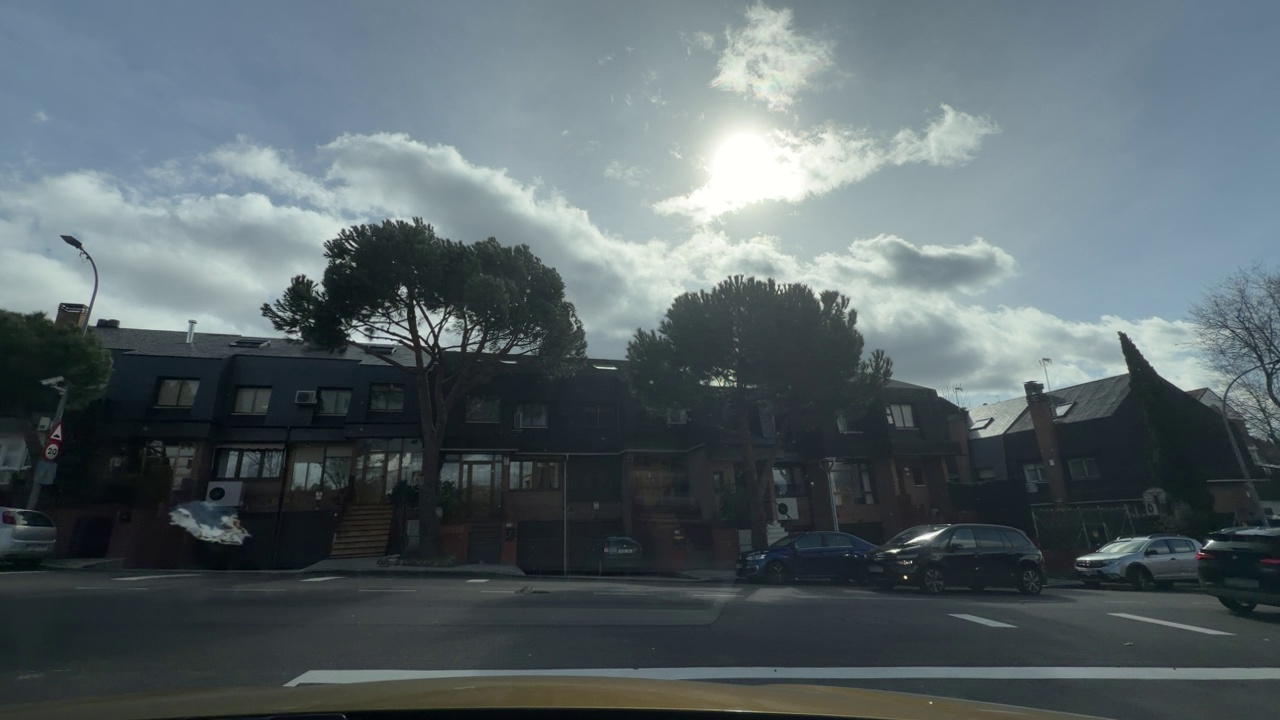
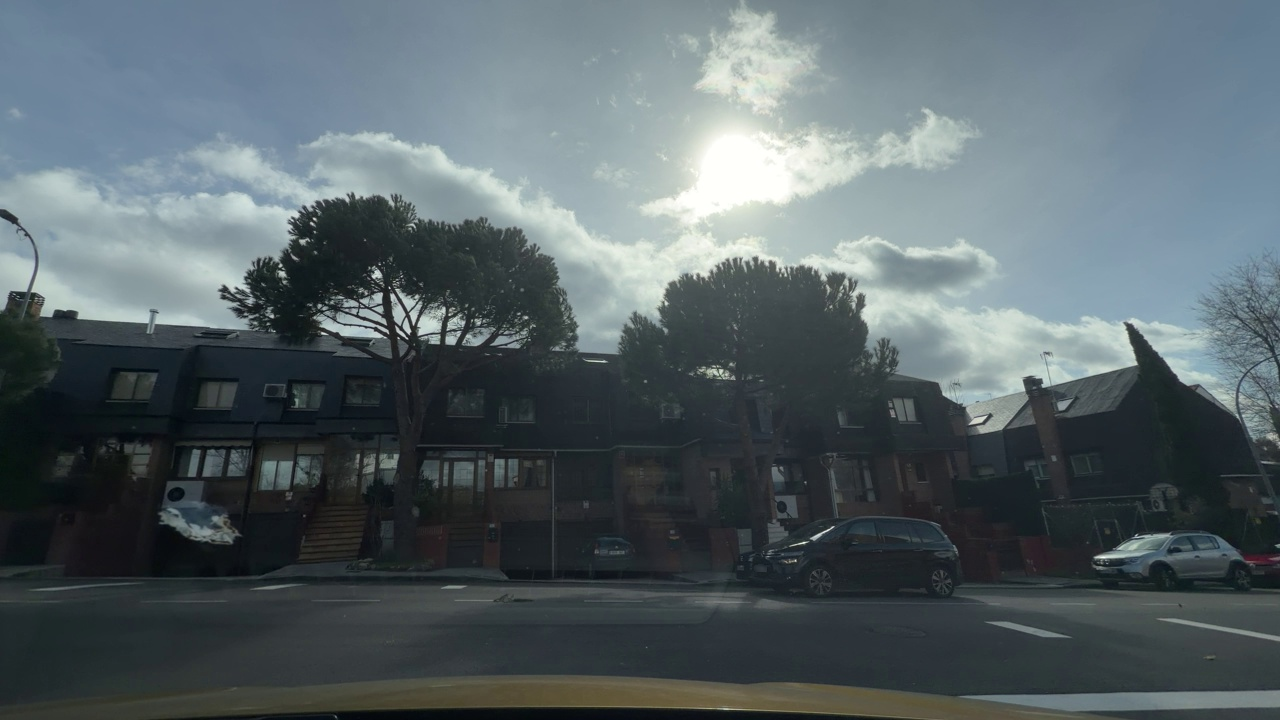
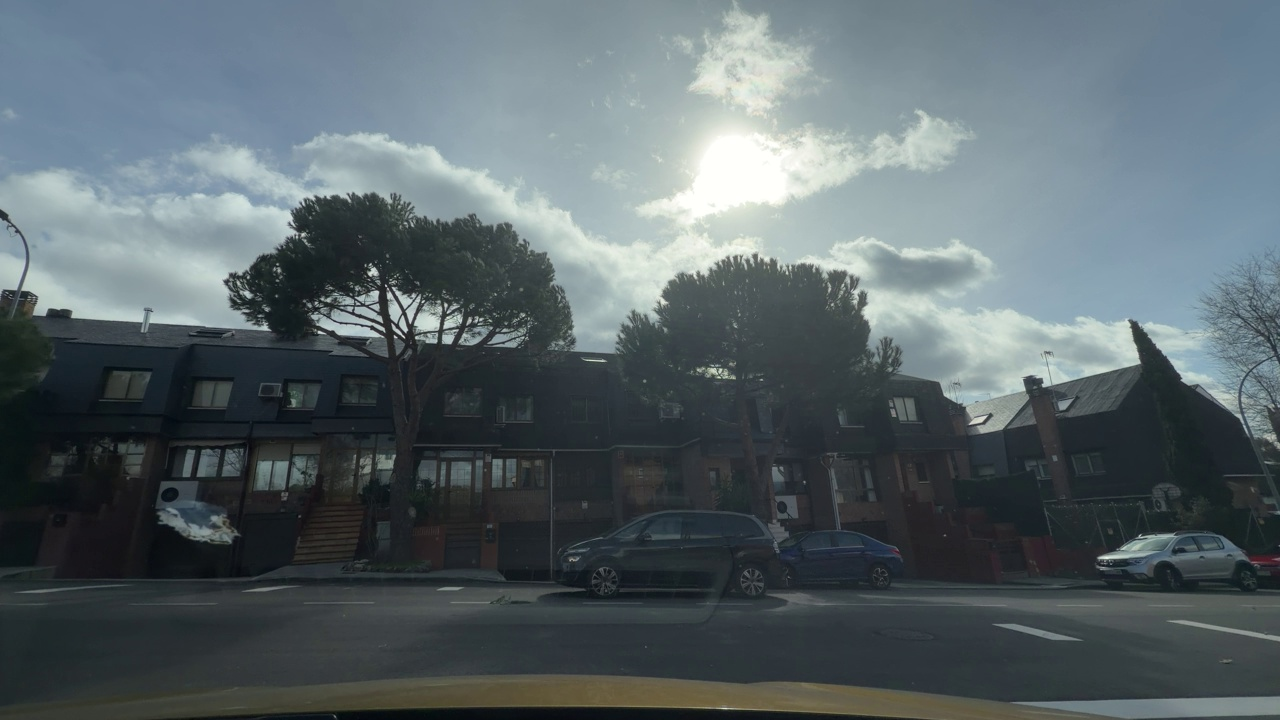
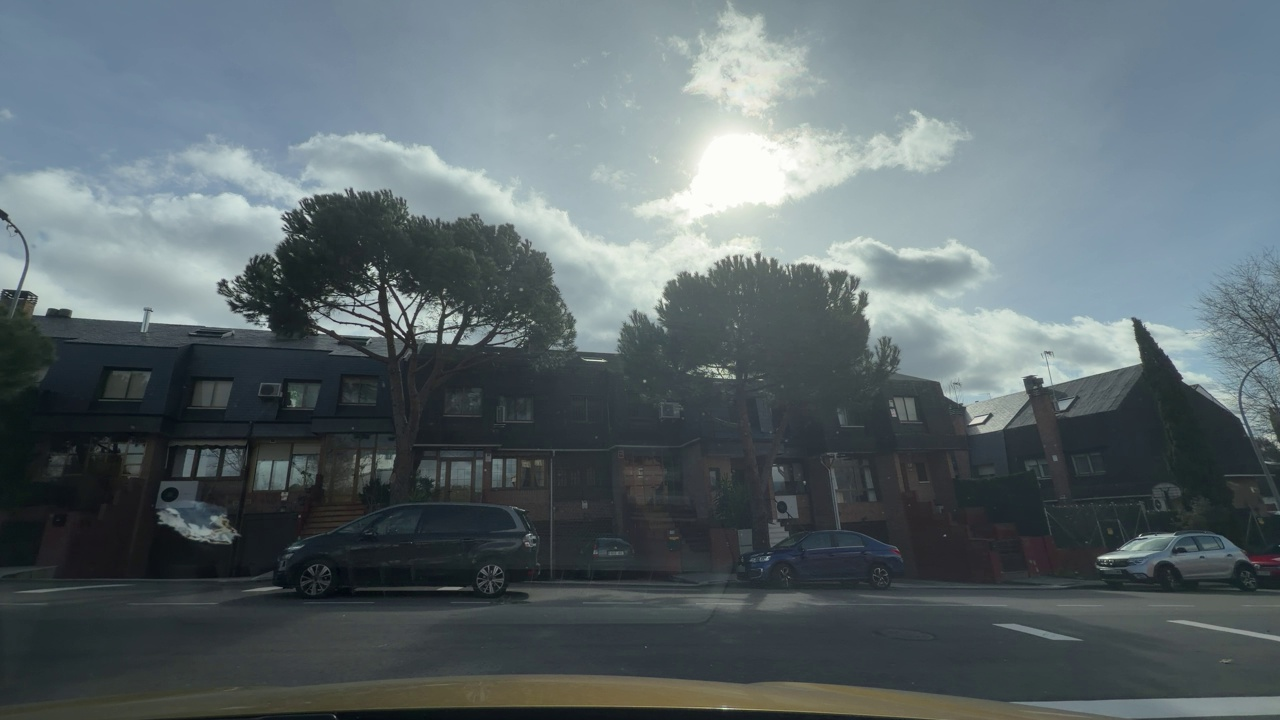
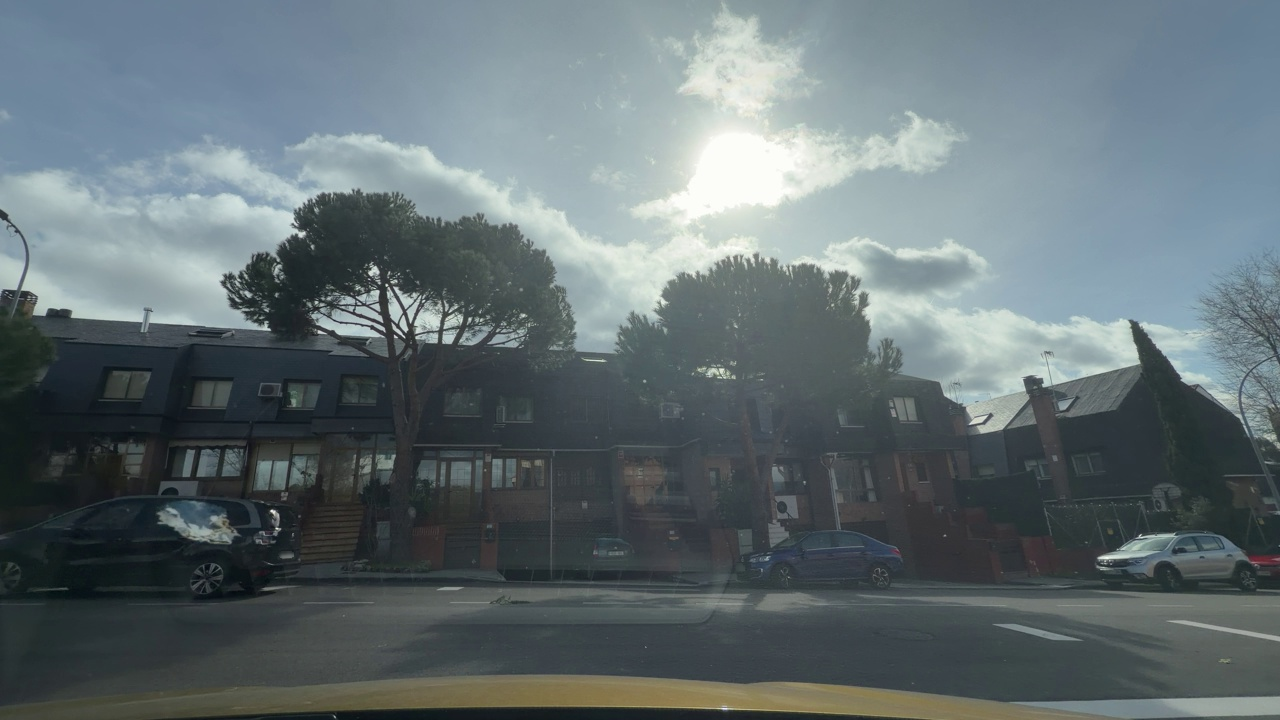
Situation: Intersection road
Question: Is there an intersection ahead in the ego direction of travel?
Answer: Yes
Reasoning: There is an intersection ahead in the ego direction of travel

Situation: Intersection road
Question: Do lane markings remain continuous through the intersection in the ego lane?
Answer: No
Reasoning: The lane markings do not remain continuous as they vanish to get to the new lane

Situation: Intersection road
Question: Is there a visible gap or discontinuity in the ego lane markings?
Answer: No
Reasoning: No gap or discontinuity is observed in the ego lane markings

Situation: Intersection road
Question: Do lane markings from two different lanes converge into a single lane?
Answer: No
Reasoning: Two lanes do not merge into one